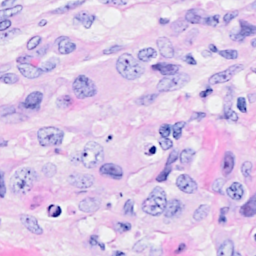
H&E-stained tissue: Breast